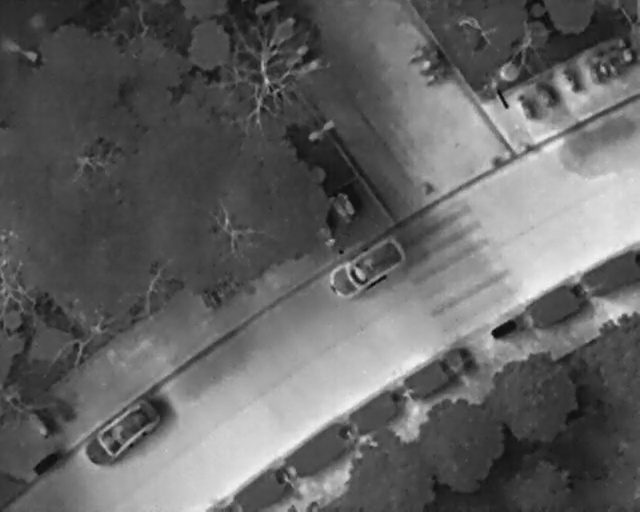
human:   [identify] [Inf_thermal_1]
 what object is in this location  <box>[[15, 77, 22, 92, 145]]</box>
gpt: <ref>1 large car at the bottom left</ref>